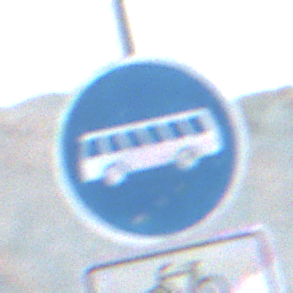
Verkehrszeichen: Busssonderstreifen
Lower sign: EinspurigeFahrzeugeFrei5
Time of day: SunriseSunset
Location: Outdoor (Beach)
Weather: PartlyCloudy
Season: NotSpecified
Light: Natural